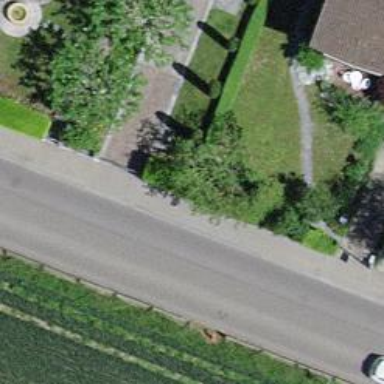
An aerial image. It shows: Hedge acting as barrier.